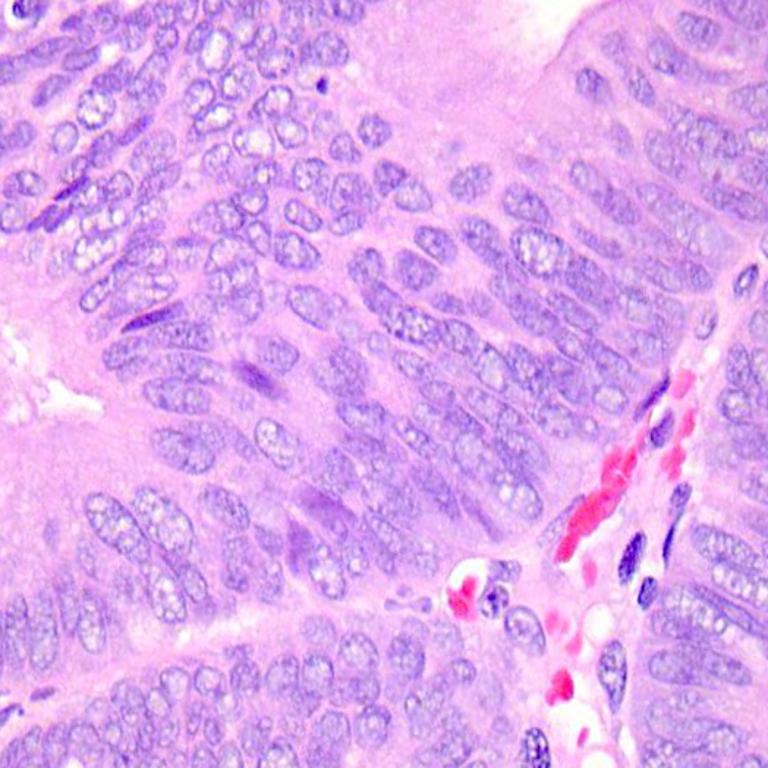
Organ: colon
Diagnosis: adenocarcinomas